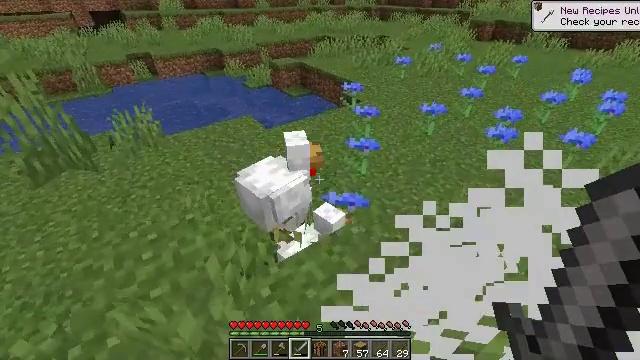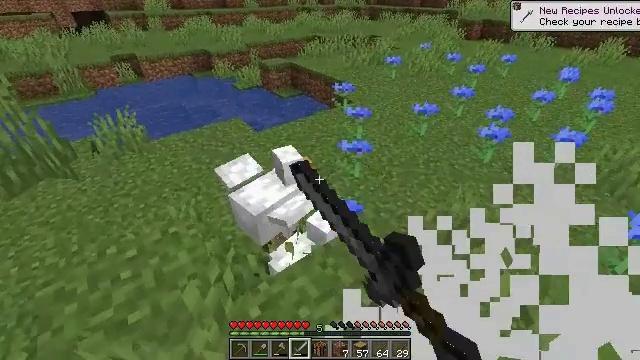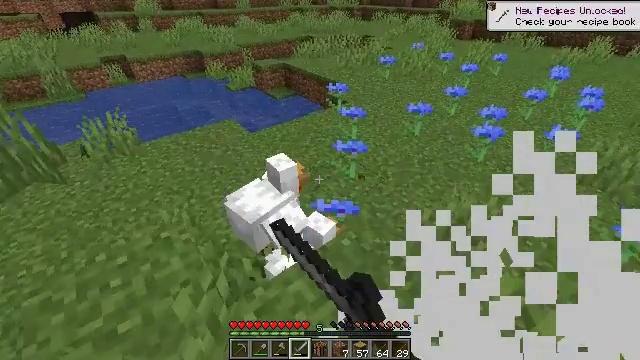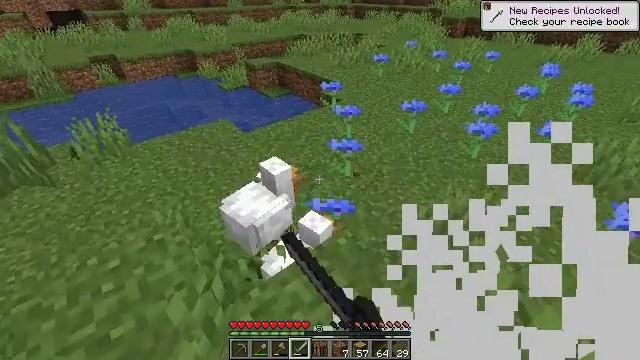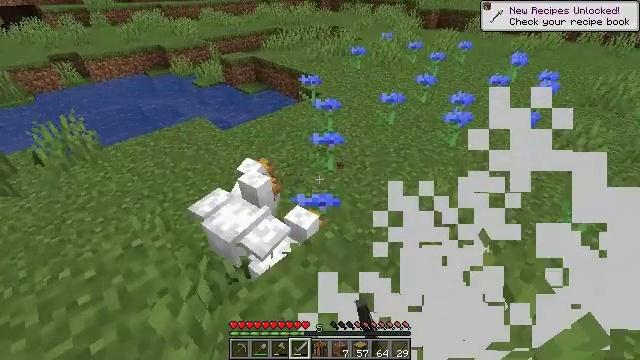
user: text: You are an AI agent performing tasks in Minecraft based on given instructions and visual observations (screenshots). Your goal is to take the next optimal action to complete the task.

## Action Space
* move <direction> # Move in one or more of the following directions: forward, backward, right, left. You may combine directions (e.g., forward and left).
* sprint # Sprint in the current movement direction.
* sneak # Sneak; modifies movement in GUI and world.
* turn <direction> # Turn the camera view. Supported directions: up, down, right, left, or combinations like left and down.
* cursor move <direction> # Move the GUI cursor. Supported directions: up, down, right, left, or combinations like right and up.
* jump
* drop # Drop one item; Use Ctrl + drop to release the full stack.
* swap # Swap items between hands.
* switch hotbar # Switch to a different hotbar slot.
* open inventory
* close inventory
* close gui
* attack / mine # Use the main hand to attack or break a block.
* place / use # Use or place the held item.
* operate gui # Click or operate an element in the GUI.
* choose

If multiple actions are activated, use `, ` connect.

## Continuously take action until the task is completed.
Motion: motion action
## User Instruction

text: Pick up the cornflower in the field.
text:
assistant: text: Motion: turn right, attack / mine
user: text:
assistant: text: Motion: turn right, attack / mine
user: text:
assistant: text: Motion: turn right
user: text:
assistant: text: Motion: turn right and down
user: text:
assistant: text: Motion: no_op